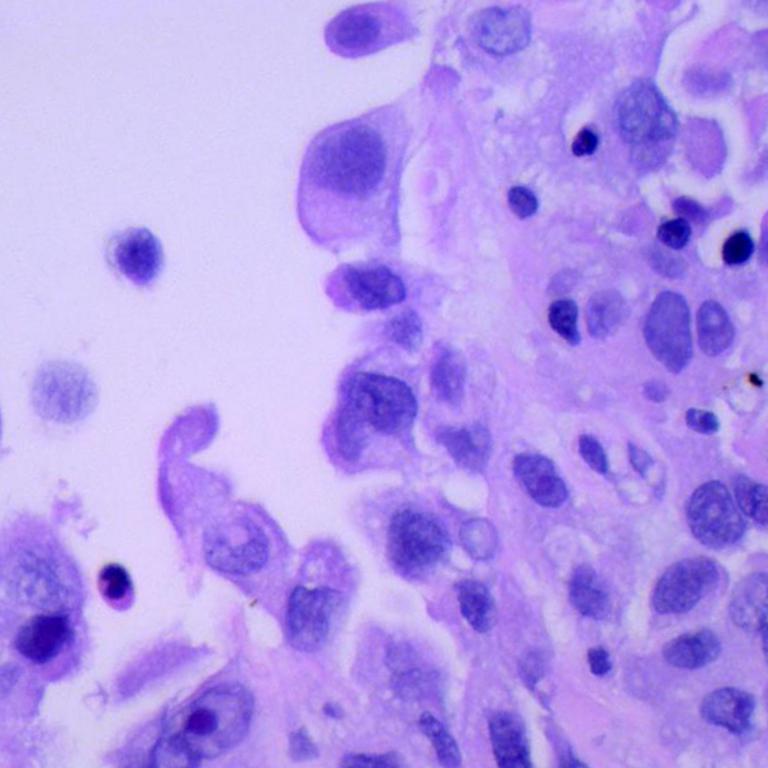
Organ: lung
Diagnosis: adenocarcinomas